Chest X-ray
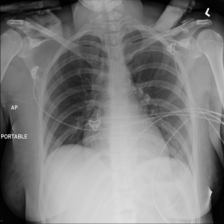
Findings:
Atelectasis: negative
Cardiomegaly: negative
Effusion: negative
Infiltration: positive
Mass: negative
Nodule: negative
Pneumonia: negative
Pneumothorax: negative
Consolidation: negative
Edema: negative
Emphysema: negative
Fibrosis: negative
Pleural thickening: negative
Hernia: negative